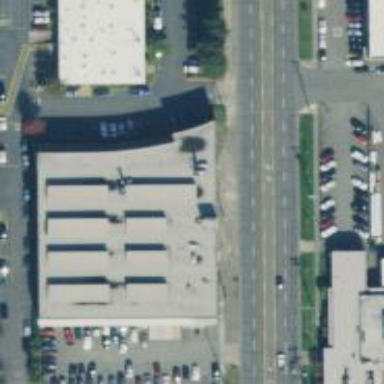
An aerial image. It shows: Building housing car repair shop.